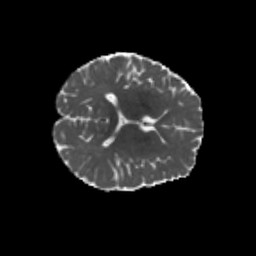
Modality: MD
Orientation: axial
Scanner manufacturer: siemens
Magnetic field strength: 3 T
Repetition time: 4.16 s
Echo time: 0.0806 s